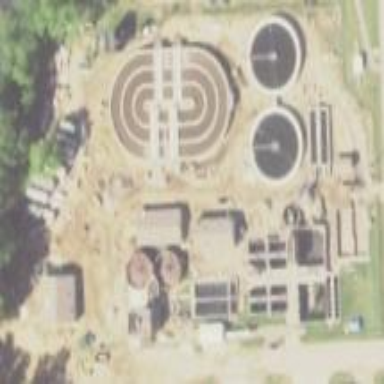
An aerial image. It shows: Wastewater plant.